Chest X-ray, PA view. Patient: 43 years old, sex M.
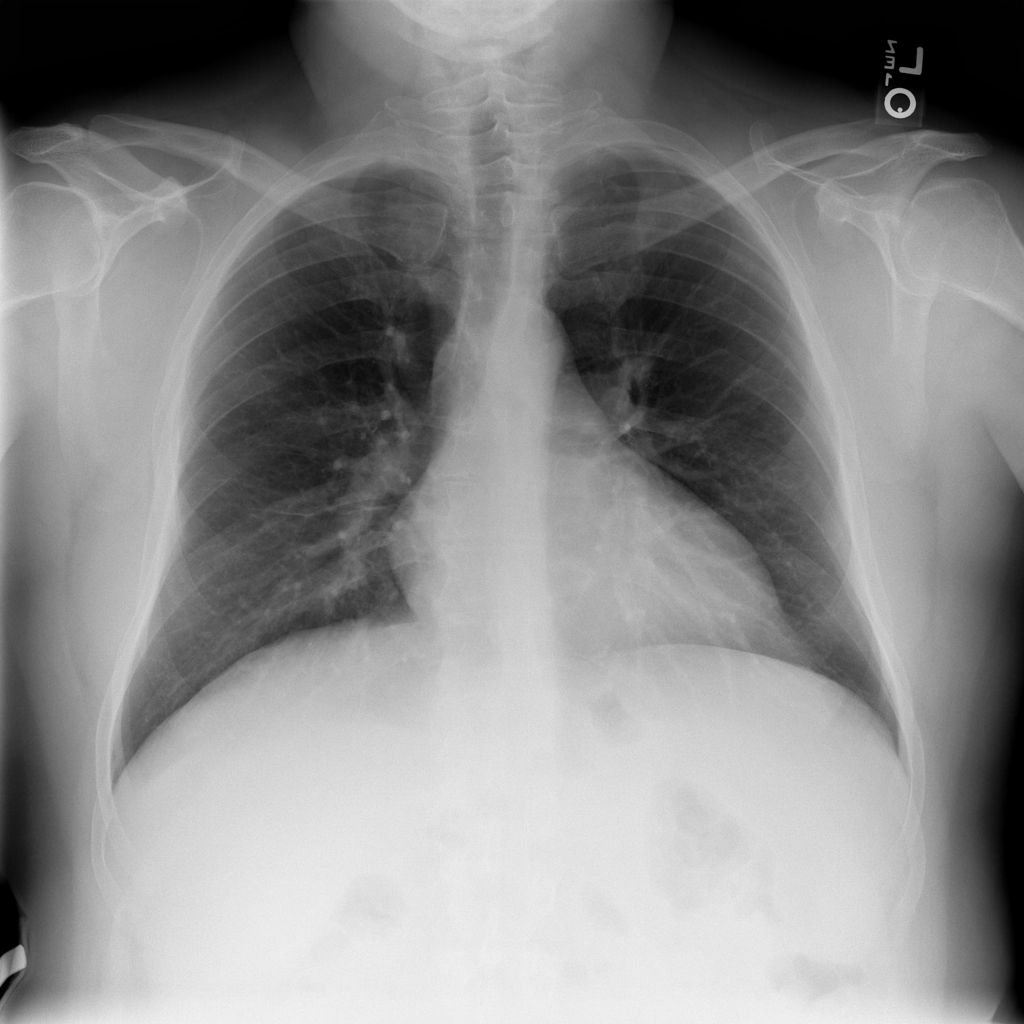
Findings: No Finding